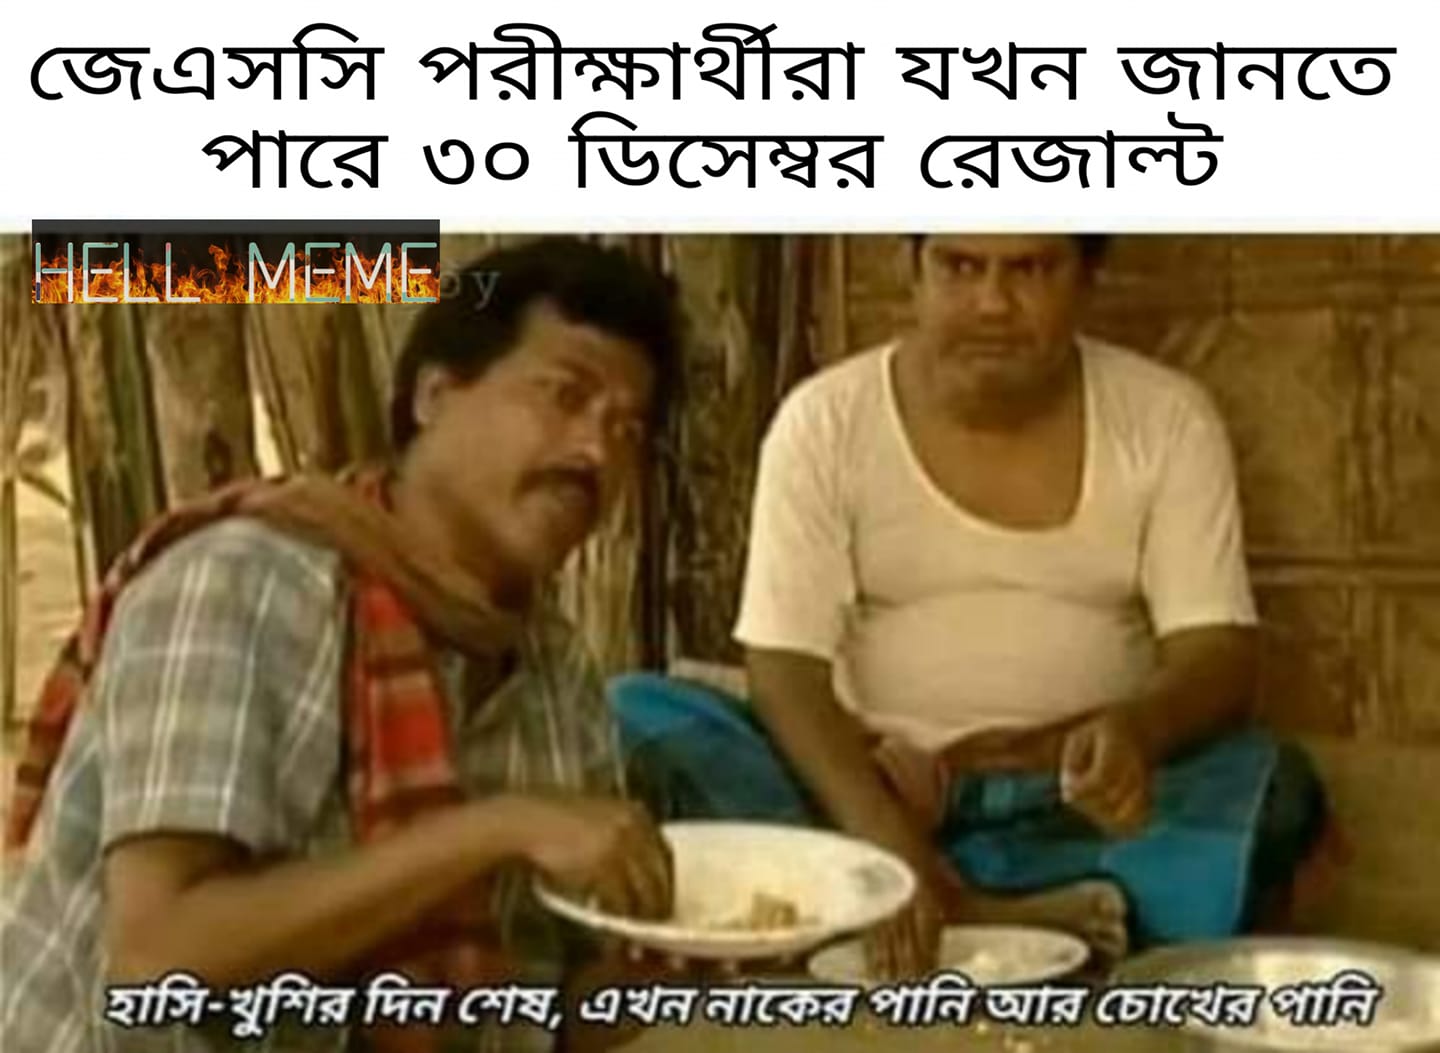
Caption: জেএসসি পরীক্ষার্থীরা যখন জানতে পারে ৩০ ডিসেম্বর রেজাল্ট   হাসি-খুশির দিন শেষ, এখন নাকের পানি আর চোখের পানি
Label: non-hate